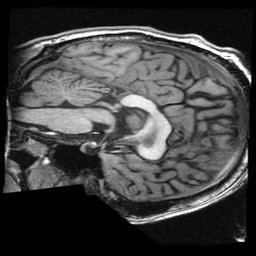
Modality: T1w
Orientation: sagittal
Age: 22
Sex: male